Question: I want to create stacked bar plot with absolute values for variables in the axis but add the percentages on each bar. This is what my data looks like:
'''
BAM Mapping Reads fraction
bam1 Mapped 22493091 0.88940452
bam1 Unmapped <PHONE> 0.<PHONE>
bam2 Mapped 27018375 0.88256156
bam3 Unmapped <PHONE> 0.<PHONE>
bam3 Mapped 27238774 0.89441821
bam4 Unmapped <PHONE> 0.<PHONE>
bam4 Mapped <PHONE> 0.82984107
bam4 Unmapped <PHONE> 0.<PHONE>
bam5 Mapped 23298155 0.83144569
bam5 Unmapped <PHONE> 0.<PHONE>
bam6 Mapped 22563538 0.83990722
bam6 Unmapped <PHONE> 0.<PHONE>
bam7 Mapped 23940480 0.88134856
bam7 Unmapped <PHONE> 0.<PHONE>
'''
I am nearly there (nevermind the x-labels - I'm using long names here):
'''
gp <- ggplot(data=to_graph, aes(x=BAM, y=Reads, fill=Mapping, label=paste(round(fraction*100),"%", sep=""), size = 3,vjust=0, position = "stack")) +
geom_bar(stat="identity") +
geom_text(position="stack")
'''

But there a little niggling square on top of the legend that I want to get rid of. How to do that importantly why does it appear in the 1st place?
Cheers.
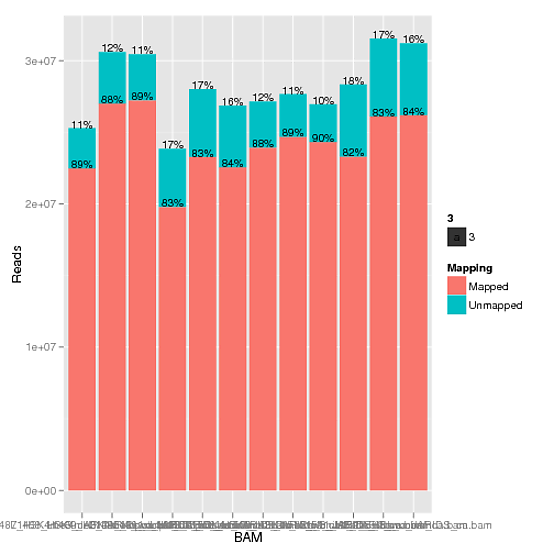
Answer: That spurious legend appears because you're putting all sort of stuff inside 'aes' that don't need to be there. Try this:
'''
ggplot(data=to_graph, aes(x=BAM, y=Reads, fill=Mapping)) +
geom_bar(stat="identity",position = "stack") +
geom_text(aes(label=paste(round(fraction*100),"%", sep="")),size = 3,vjust=0,position="stack")
'''
In general, things go inside 'aes' when you mapping an aesthetic to a variable in your data. If you're just it (i.e. 'size = 3') that goes outside of 'aes'. Anything you put inside of 'aes' will in general cause ggplot to attempt to create a legend for that aesthetic.
I don't think I've ever seen 'position' mapped inside 'aes'.